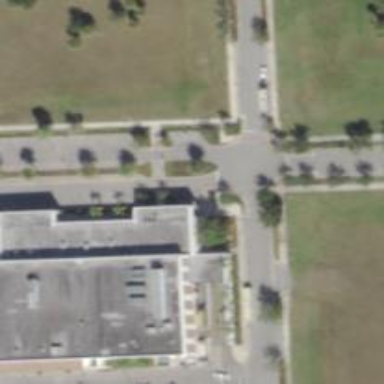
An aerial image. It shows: Veterinary facility.